Breast ultrasound image
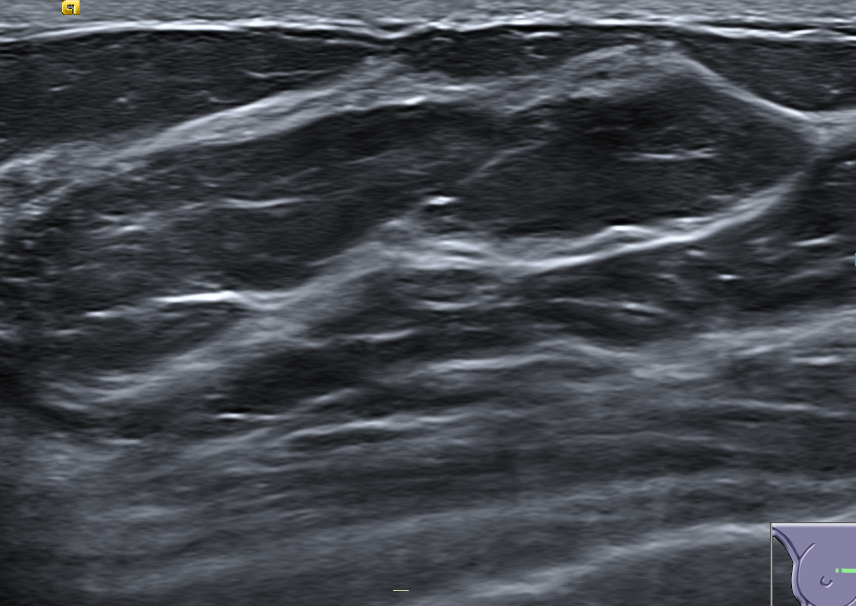
Diagnosis: normal